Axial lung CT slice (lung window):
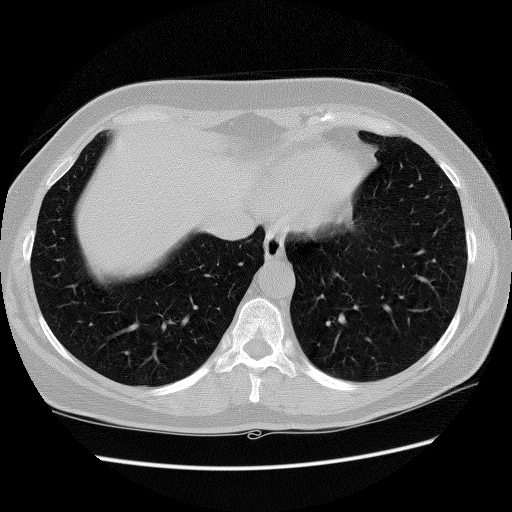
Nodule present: no